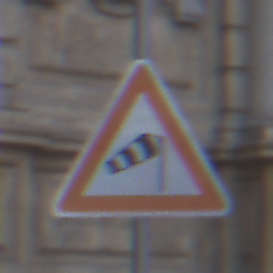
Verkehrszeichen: SeitenwindVonRechts
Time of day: SunriseSunset
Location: Outdoor (Urban)
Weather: PartlyCloudy
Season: NotSpecified
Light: Natural